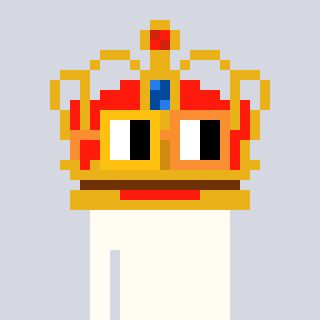
a pixel art character with square yellow and orange glasses, a crown-shaped head and a grayscale-colored body on a cool background